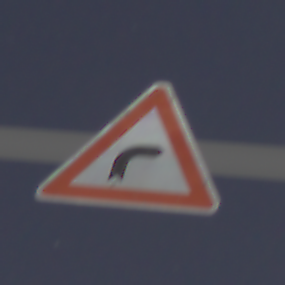
Verkehrszeichen: KurveRechts
Umgebung: Outdoor, Nature
Tageszeit: Night
Wetter: Clear
Licht: Natural
Jahreszeit: NotSpecified
Kontrast: HighContrast